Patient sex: F
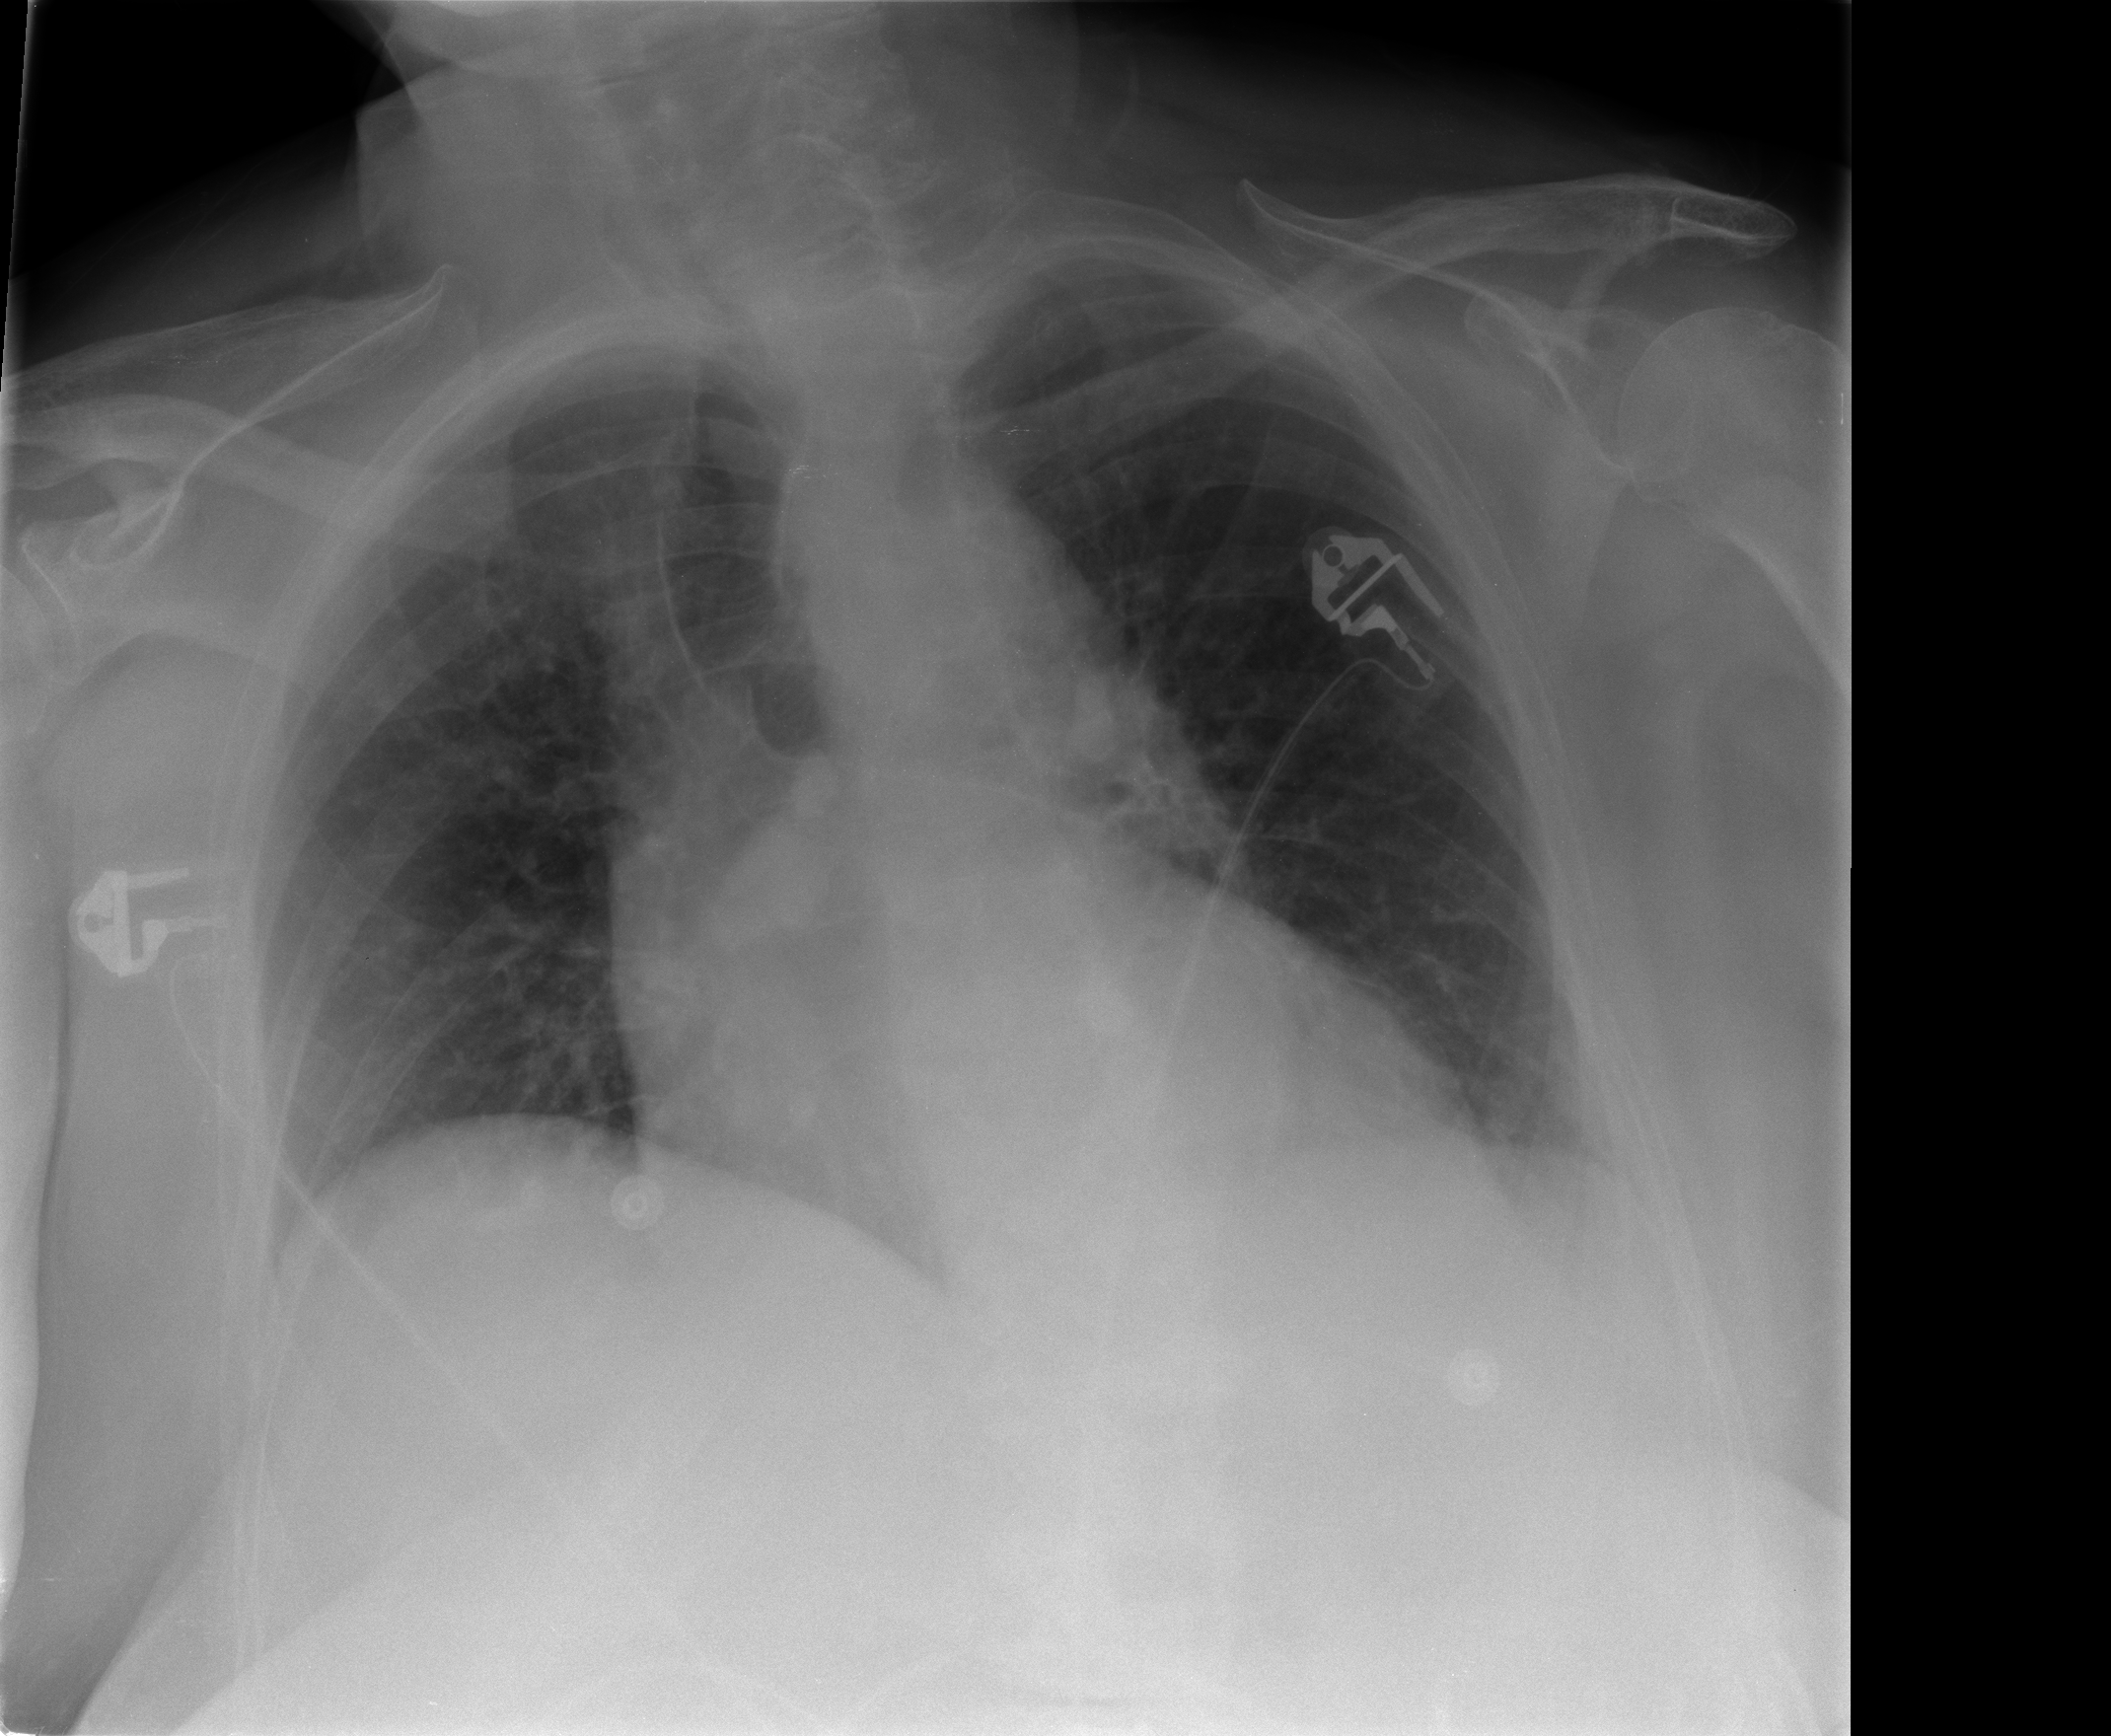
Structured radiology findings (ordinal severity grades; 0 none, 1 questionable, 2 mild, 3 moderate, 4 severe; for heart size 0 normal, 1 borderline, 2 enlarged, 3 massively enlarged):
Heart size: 0
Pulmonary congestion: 0
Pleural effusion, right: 0
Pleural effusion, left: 0
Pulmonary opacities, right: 0
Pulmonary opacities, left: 0
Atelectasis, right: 2
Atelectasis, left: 2